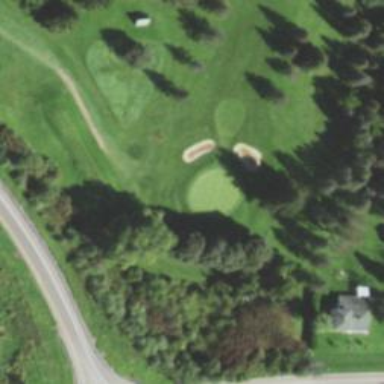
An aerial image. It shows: View of golf hole.